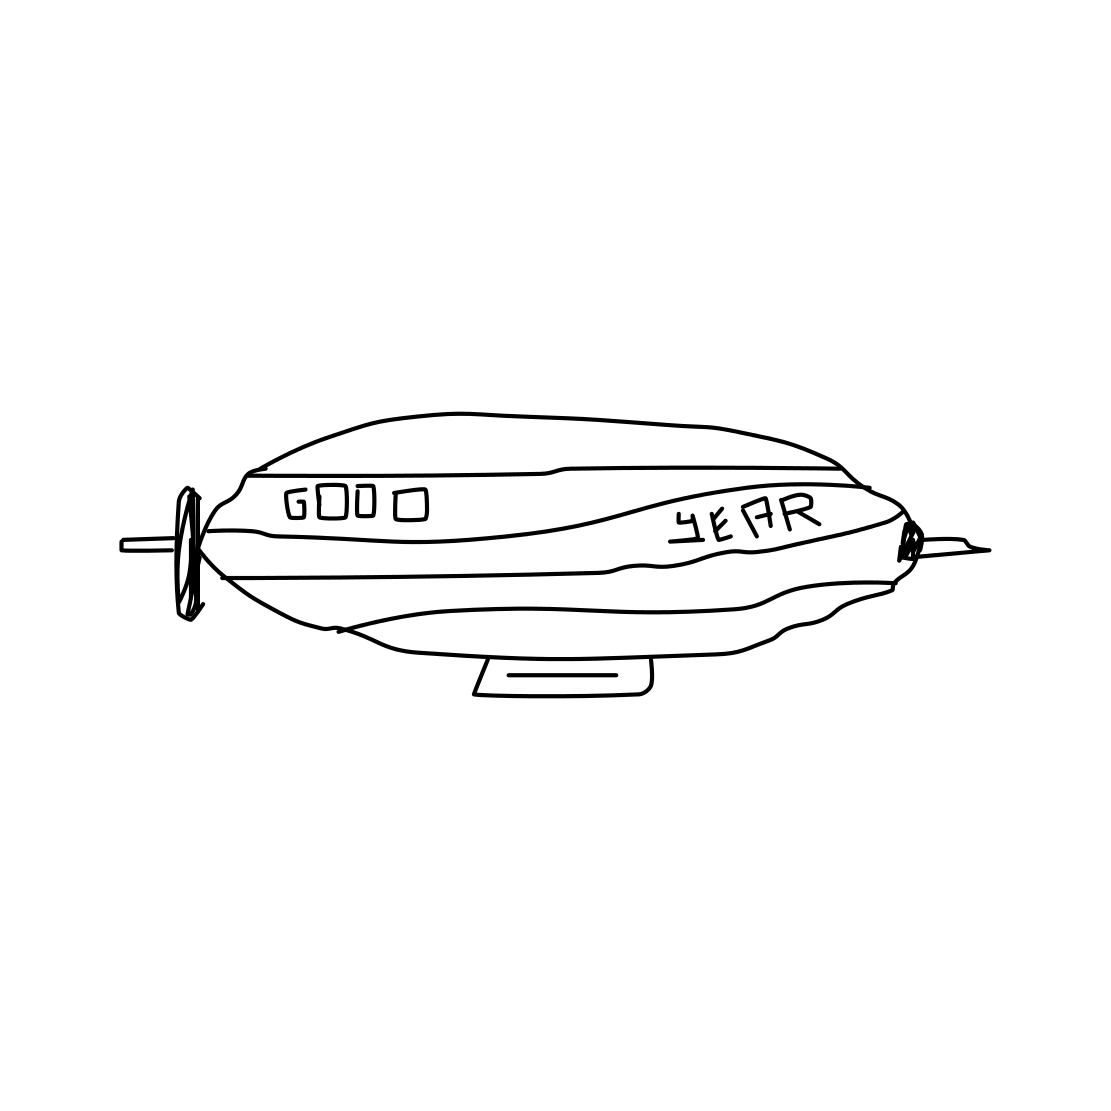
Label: blimp